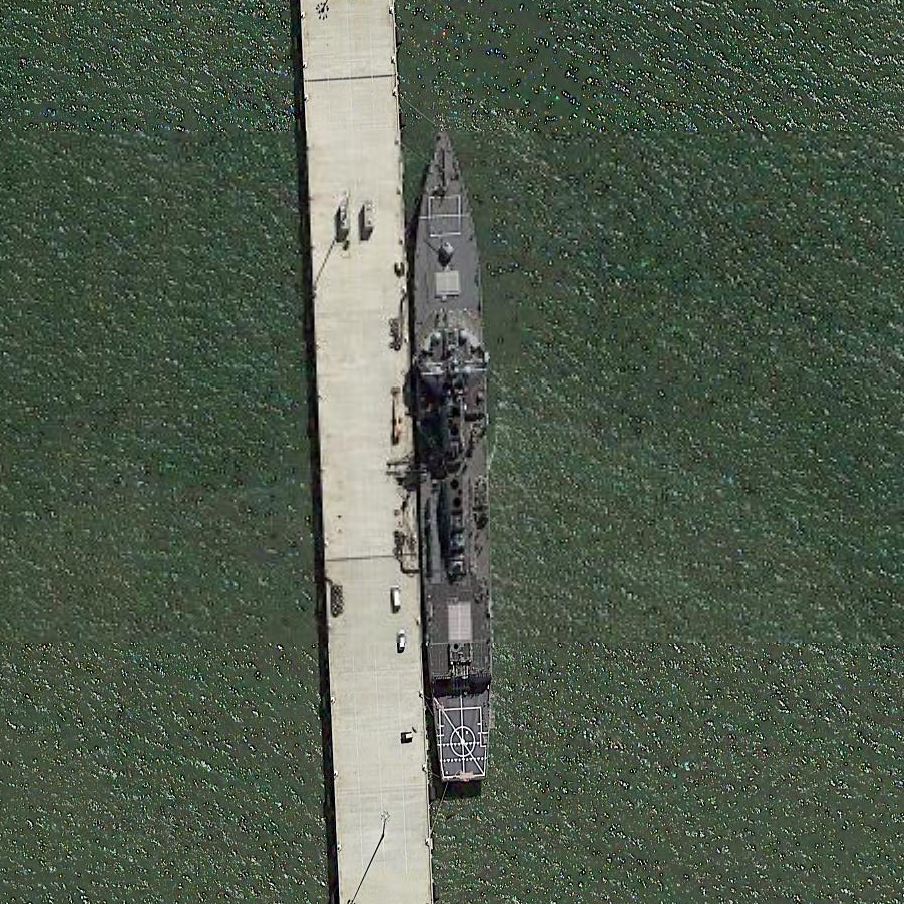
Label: destroyer